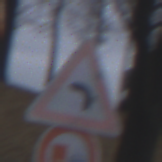
Verkehrszeichen: KurveLinks
Zusatzzeichen unten: UeberholverbotKraftfahrzeuge
Umgebung: Outdoor, Urban
Tageszeit: MorningAfternoon
Wetter: Overcast
Licht: Natural
Jahreszeit: NotSpecified
Kontrast: LowContrast